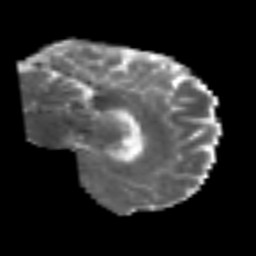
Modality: MD
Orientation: sagittal
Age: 49
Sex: male
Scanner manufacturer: siemens
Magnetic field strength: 3 T
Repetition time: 6.1 s
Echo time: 0.101 s